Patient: sex F, age 32
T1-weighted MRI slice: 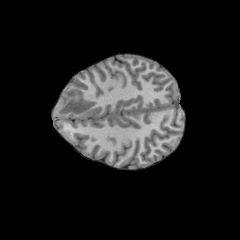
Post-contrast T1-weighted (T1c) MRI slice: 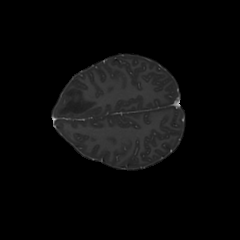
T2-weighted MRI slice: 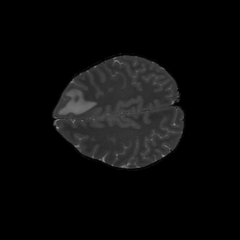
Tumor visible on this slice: yes
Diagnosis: Astrocytoma, IDH-mutant
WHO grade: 3